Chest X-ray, AP view. Patient: 32 years old, sex M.
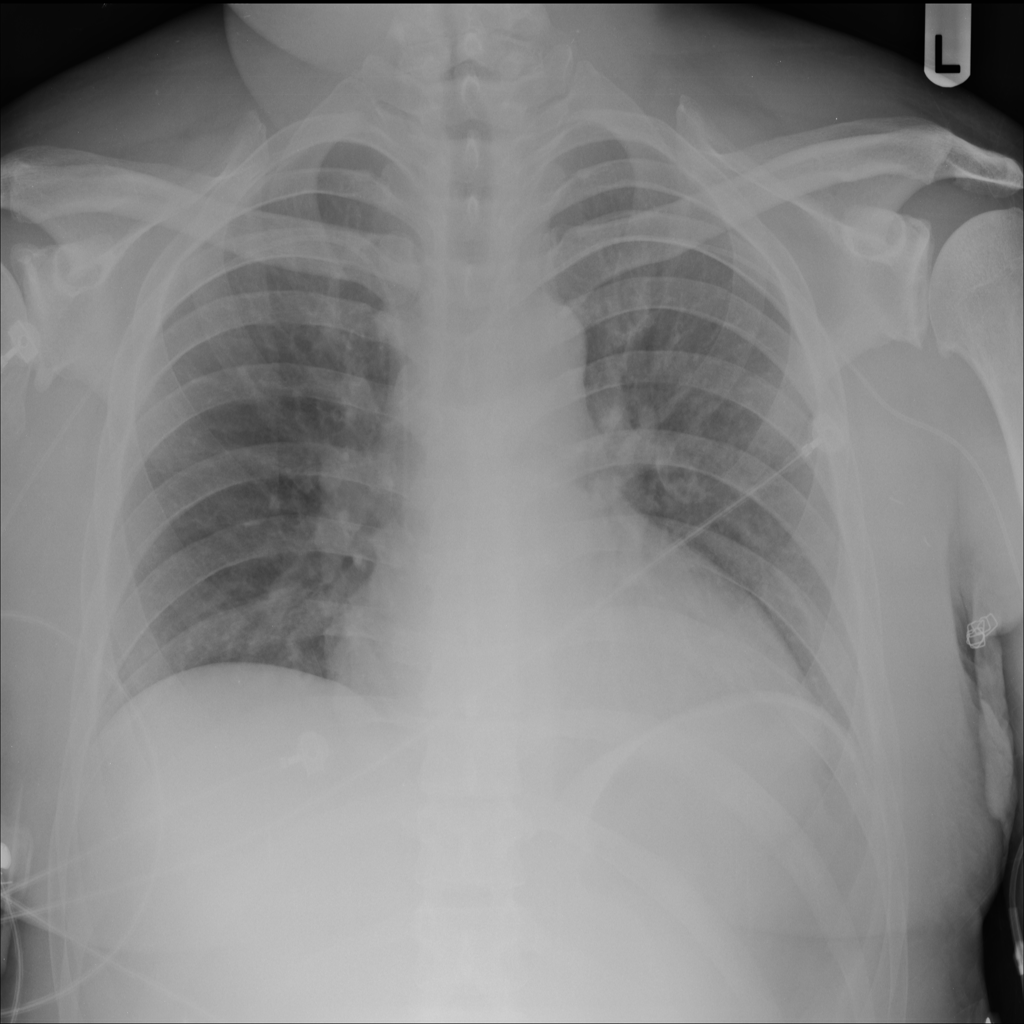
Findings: No Finding